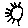
Label: sun